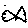
Label: fish